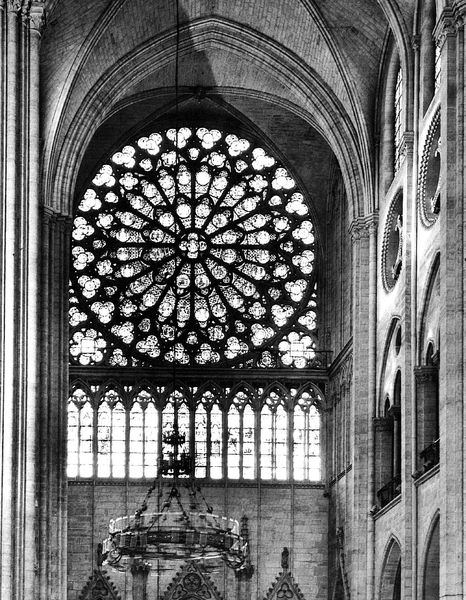
Titel: Kathedrale Notre Dame in Paris, Südquerhausfassade
Künstler: Pierre de Montreuil
Standort: Paris (EU - F)
Schlagwörter: schatten, weiß, fenster, glas, licht, pfeiler, schmuck, schwarz, innenraum, kirche, gotik, bogen, kette, verzierung, kronleuchter, leuchter, lüster, innenansicht, fotografie, arkade, gewölbe, glaube, dom, schwarzweiß, mosaik, kathedrale, glasmalerei, gotisch, rosette, spitzbogen, sakral, rosetten, maßwerk, vierpass, radfenster, radleuchter, kirchenfenster, rosettenfenster, bleiverglasung, kronenleuchter, krche, katedrale, kreuzrippengewöbe, fensterrossette